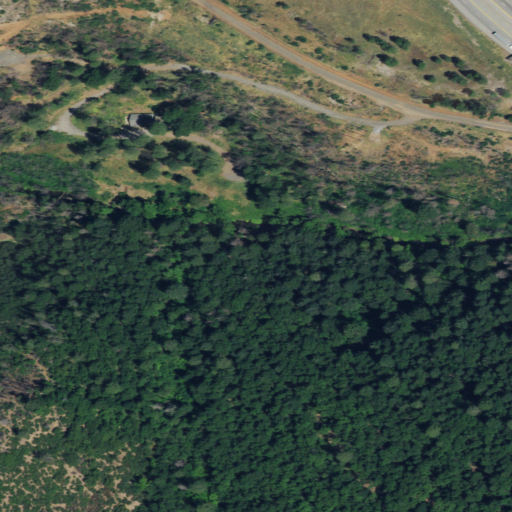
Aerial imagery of valley in California named Barber Gulch containing evergreen forest, shrub, open development, grassland, low intensity development, and medium intensity development